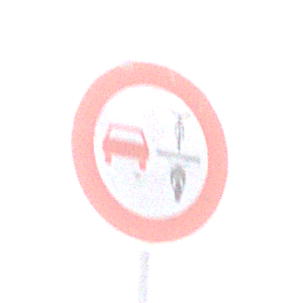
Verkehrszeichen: VerbotUeberholenEinspurigeFahrzeuge
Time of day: MorningAfternoon
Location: Outdoor (Nature)
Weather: PartlyCloudy
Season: NotSpecified
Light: Natural